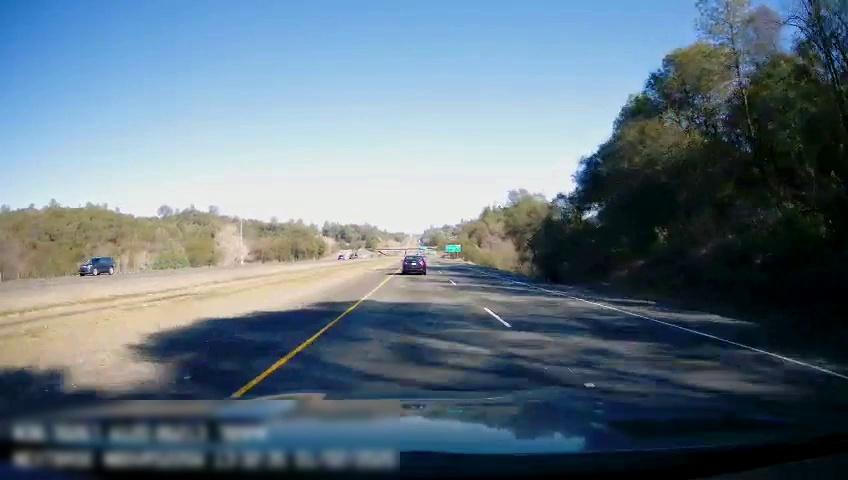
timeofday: Day
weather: Sunny
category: Drivable Space
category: Drivable Space
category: Vehicles | SUV
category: Vehicles | Car
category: Lanes | Current Lane
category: Lanes | Current Lane
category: Lanes | Alternate Lane
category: Traffic | Signs